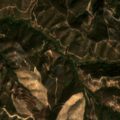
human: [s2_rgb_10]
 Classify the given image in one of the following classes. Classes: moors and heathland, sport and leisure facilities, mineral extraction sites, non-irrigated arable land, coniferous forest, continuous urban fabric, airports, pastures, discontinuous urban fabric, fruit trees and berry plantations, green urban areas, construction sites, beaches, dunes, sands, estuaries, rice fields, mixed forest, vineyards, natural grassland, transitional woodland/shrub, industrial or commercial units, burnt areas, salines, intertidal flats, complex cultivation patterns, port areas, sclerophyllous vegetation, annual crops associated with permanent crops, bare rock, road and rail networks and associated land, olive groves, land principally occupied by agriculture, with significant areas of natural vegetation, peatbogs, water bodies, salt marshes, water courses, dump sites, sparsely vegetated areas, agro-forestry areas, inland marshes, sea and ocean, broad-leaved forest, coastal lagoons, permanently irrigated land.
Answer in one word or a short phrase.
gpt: broad-leaved forest, sclerophyllous vegetation, transitional woodland/shrub